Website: walmart
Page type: gifting
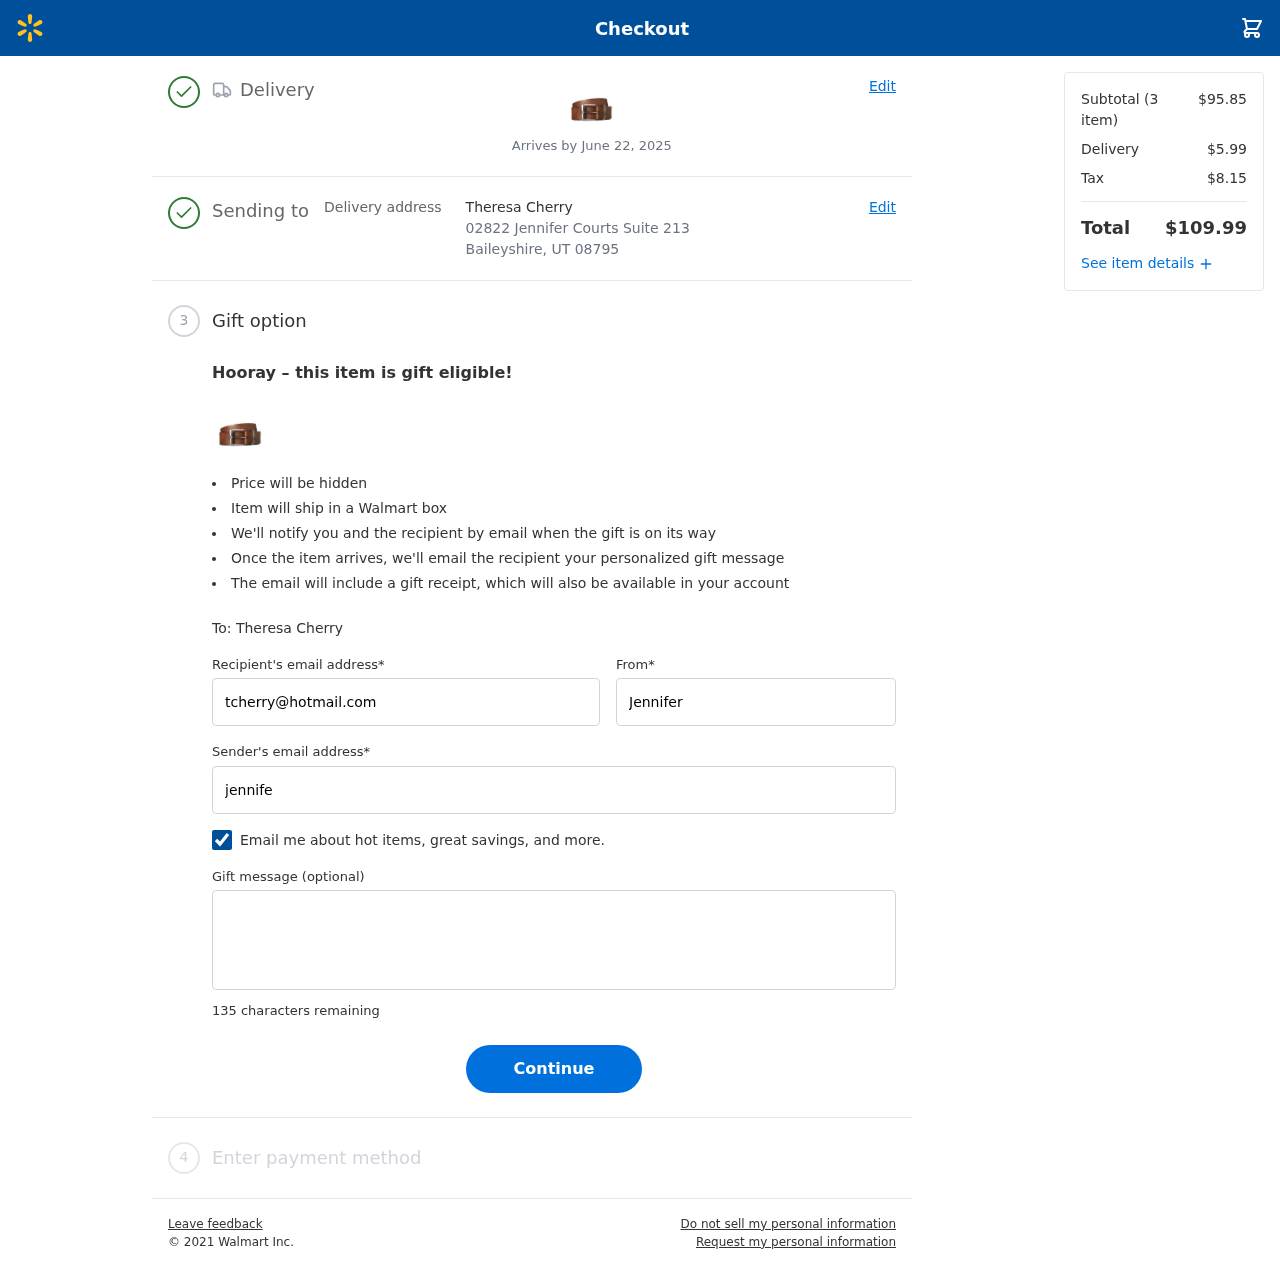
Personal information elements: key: PII_CITY_STATE_ZIP
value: Baileyshire, UT 08795
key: PII_EMAIL
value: jenniferphillips@yahoo.com
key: PII_FIRSTNAME
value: Jennifer
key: PII_GIFT_EMAIL
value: tcherry@hotmail.com
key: PII_GIFT_FULLNAME
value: Theresa Cherry
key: PII_GIFT_MESSAGE
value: Happy birthday, Theresa! I found this perfect belt that I know will complete your favorite outfits. Here’s to another year of style and adventures! Enjoy! - Jennifer
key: PII_STREET
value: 02822 Jennifer Courts Suite 213
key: PII_GIFT_FIRSTNAME
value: Theresa
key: PII_GIFT_LASTNAME
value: Cherry
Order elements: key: ORDER_DELIVERY_DATE
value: Arrives by June 22, 2025
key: ORDER_NUM_ITEMS
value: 3
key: ORDER_SUBTOTAL
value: $95.85
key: ORDER_SHIPPING_COST
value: $5.99
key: ORDER_TAX
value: $8.15
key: ORDER_TOTAL
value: $109.99